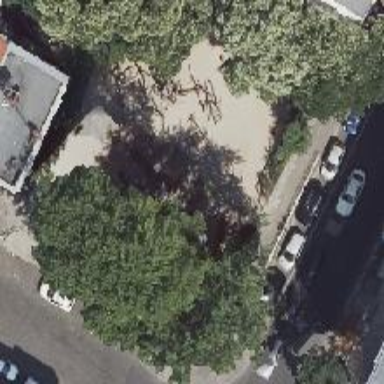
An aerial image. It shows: Playground feature with sand wheel.